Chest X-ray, PA view. Patient: 75 years old, sex M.
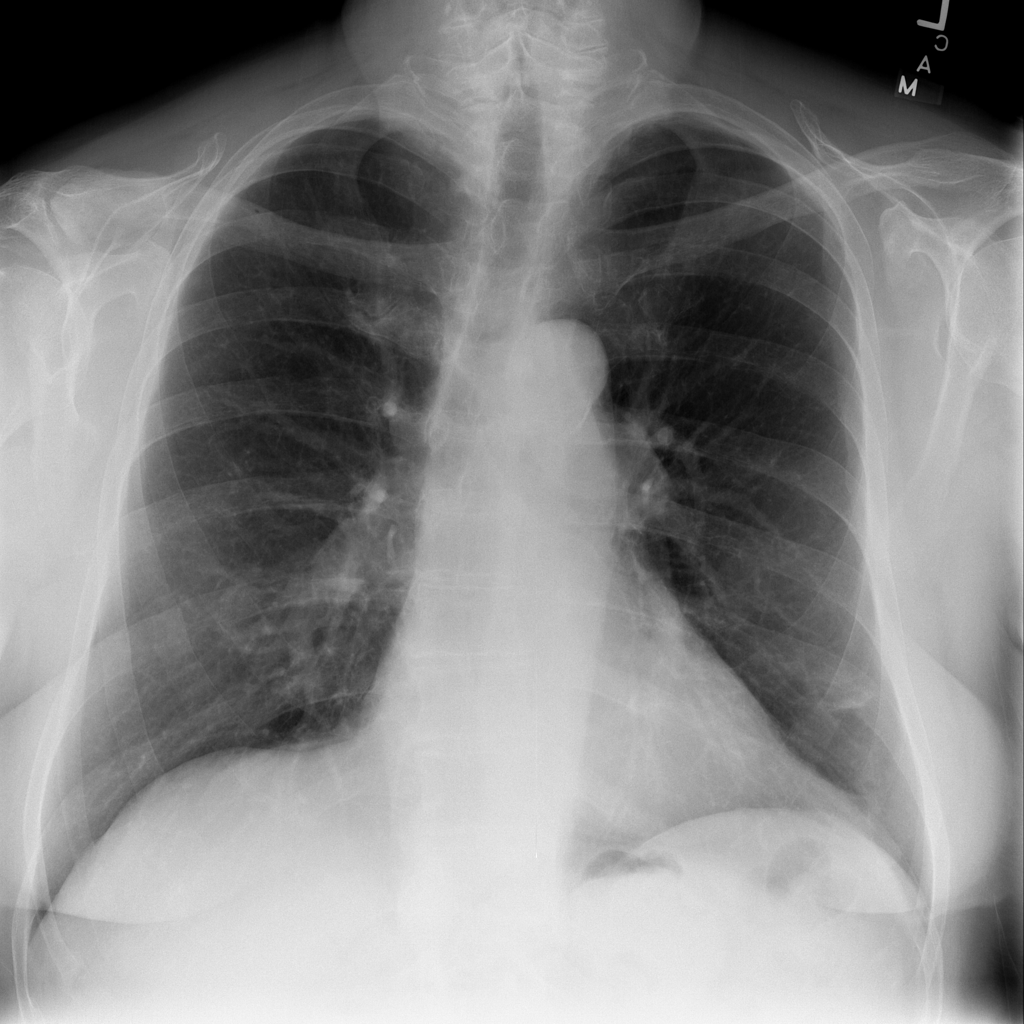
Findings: No Finding